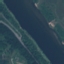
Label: River